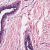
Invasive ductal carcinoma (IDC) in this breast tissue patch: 0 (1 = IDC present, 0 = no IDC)